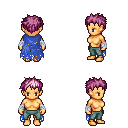
a pixel art fantasy rpg character, female body template, human, tanned skin, blue tattered cape, teal pants, pink bedhead hairstyle, white cloth bandages, four views (front, back, left, right), 2x2 character sprite sheet, small pixel art, hard edges, no anti-aliasing